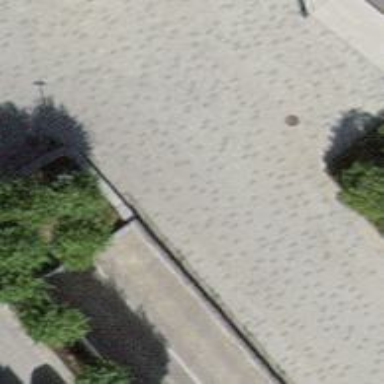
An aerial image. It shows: Parking entrance.